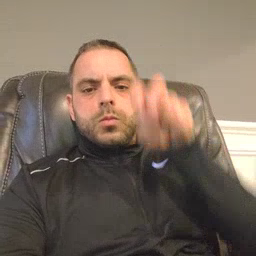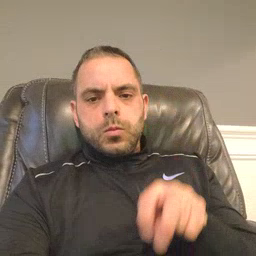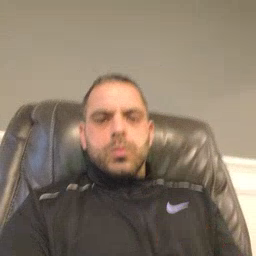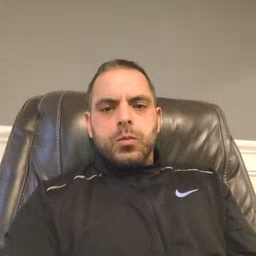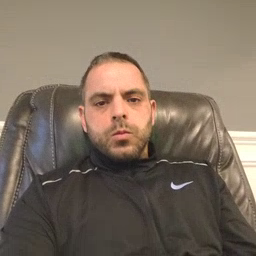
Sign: jump